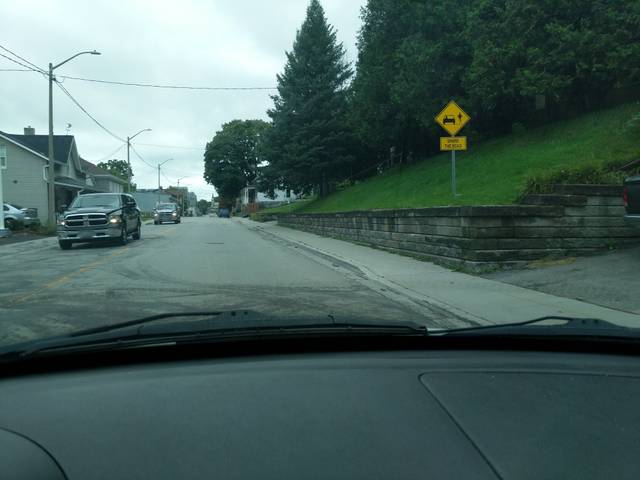
Region: Canada
Coordinates: 43.429, -80.316